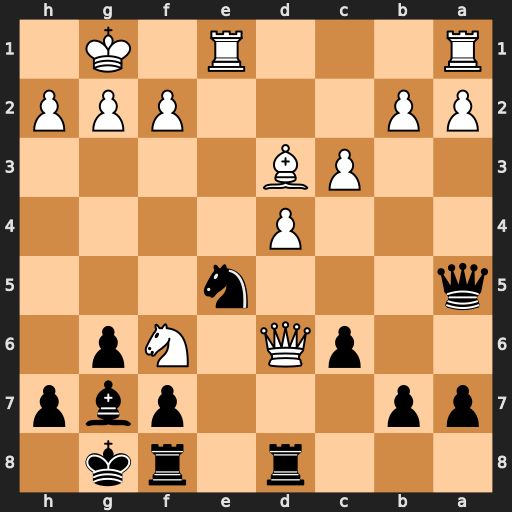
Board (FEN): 3r1rk1/pp3pbp/2pQ1Np1/q3n3/3P4/2PB4/PP3PPP/R3R1K1
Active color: b
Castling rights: -
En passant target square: -
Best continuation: Bxf6 Qxf6 Nxd3